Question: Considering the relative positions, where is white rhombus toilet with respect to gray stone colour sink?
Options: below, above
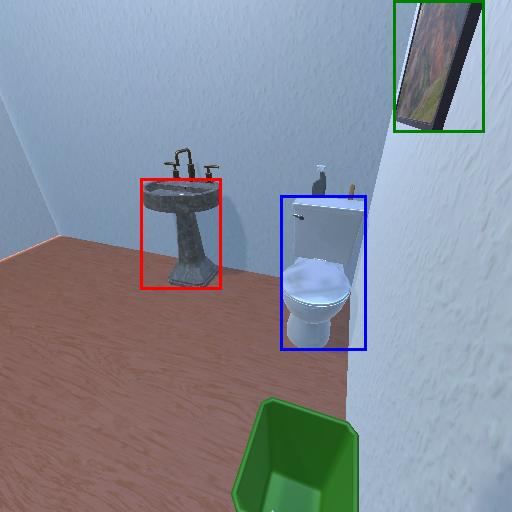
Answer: below